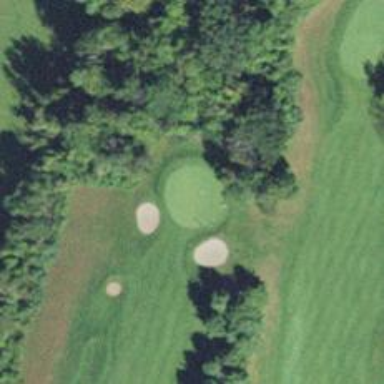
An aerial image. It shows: Golf hole.